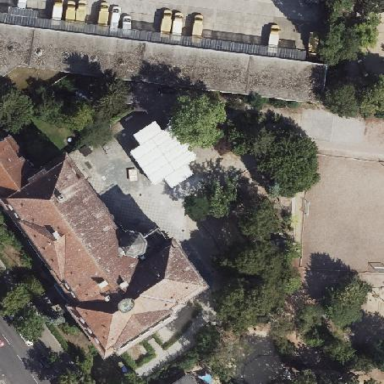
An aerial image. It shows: School building with distinctive mansard roof.